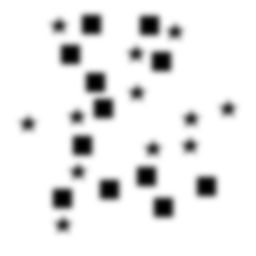
Squares: 12
Triangles: 0
Stars: 12
Total shapes: 24